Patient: sex M, age 53
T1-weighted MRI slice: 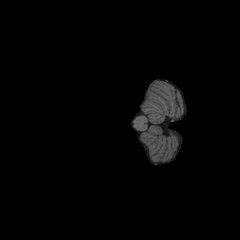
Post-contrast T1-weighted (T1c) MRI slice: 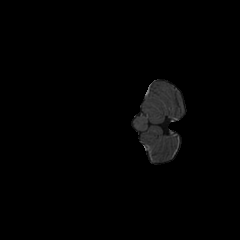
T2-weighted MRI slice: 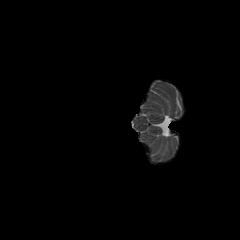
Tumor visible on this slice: no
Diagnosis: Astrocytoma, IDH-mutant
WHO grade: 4